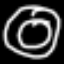
Label: donut